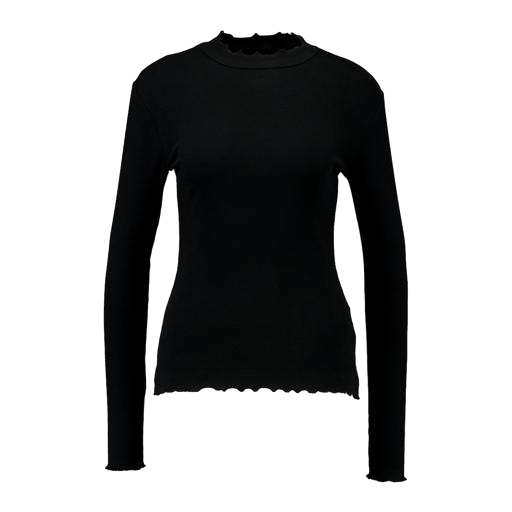
long-sleeve t-shirt only macy, high-neck ribbed-jersey t-shirt, black women's long sleeve t-shirt, white background